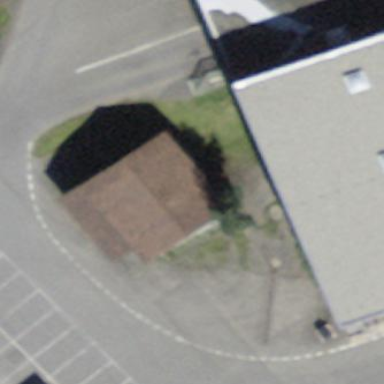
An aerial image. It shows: Garage building.